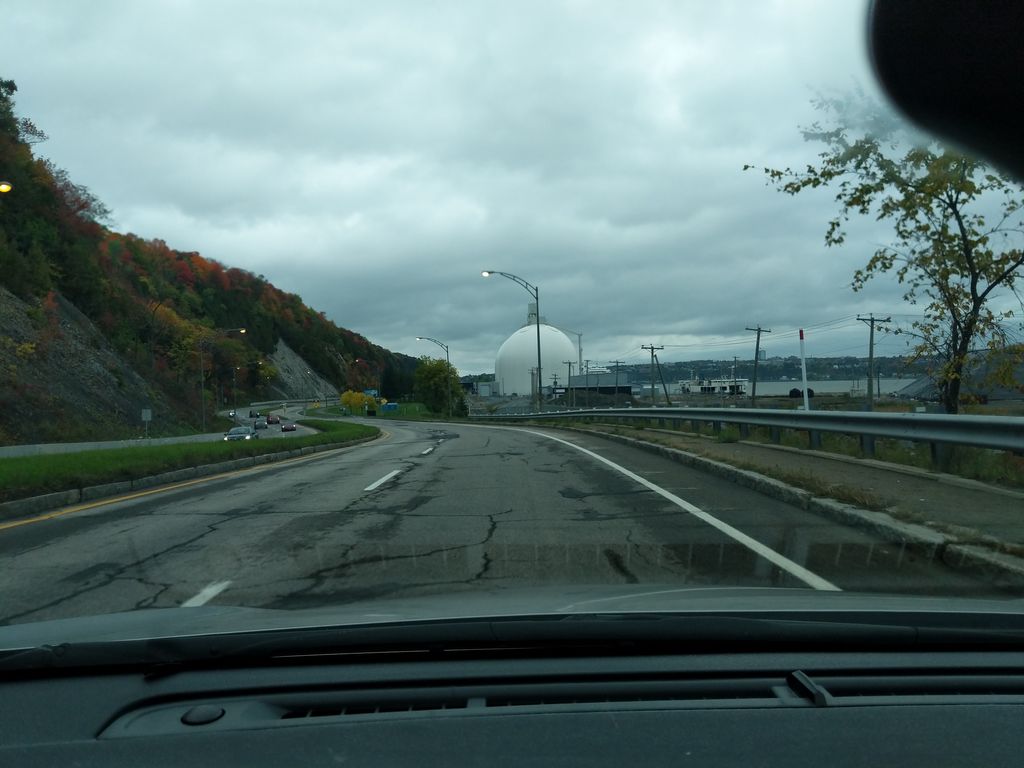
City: quebec_city